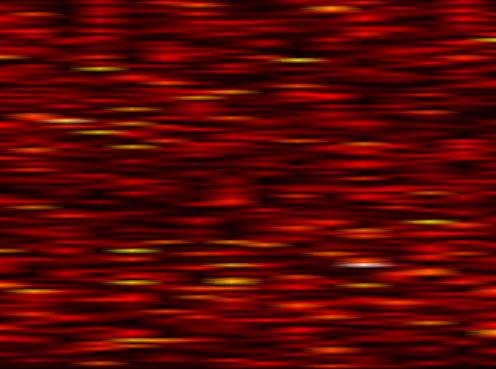
Label: UFMC